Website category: sports
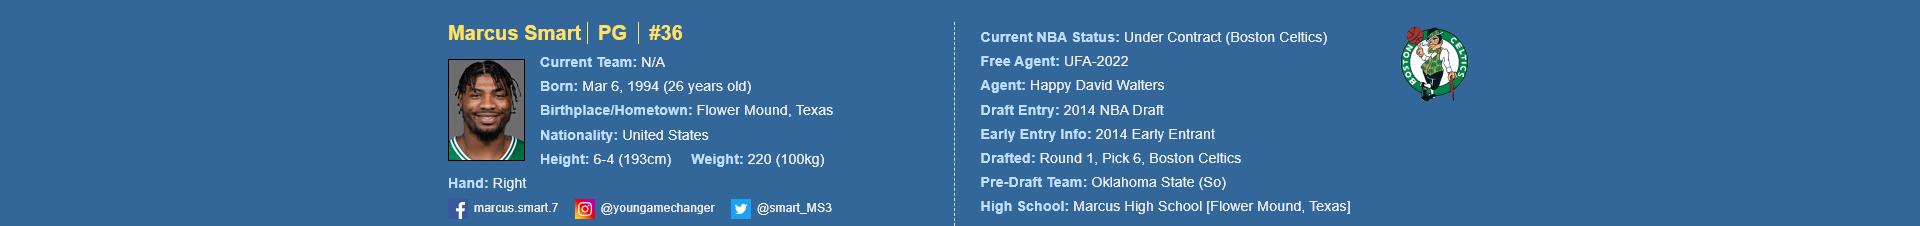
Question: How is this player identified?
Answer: Marcus Smart

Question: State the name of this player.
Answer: Marcus Smart

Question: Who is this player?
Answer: Marcus Smart

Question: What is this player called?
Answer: Marcus Smart

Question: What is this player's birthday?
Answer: Mar 6, 1994

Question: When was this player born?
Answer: Mar 6, 1994

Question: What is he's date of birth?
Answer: Mar 6, 1994

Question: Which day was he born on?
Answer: Mar 6, 1994

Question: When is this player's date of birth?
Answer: Mar 6, 1994

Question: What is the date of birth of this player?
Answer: Mar 6, 1994

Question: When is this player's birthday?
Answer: Mar 6, 1994

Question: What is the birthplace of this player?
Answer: Flower Mound, Texas

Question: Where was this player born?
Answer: Flower Mound, Texas

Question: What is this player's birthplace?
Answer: Flower Mound, Texas

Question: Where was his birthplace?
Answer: Flower Mound, Texas

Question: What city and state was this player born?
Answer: Flower Mound, Texas

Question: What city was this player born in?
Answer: Flower Mound, Texas

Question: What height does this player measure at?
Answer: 6-4 (193cm)

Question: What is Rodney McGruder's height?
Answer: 6-4 (193cm)

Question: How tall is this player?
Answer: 6-4 (193cm)

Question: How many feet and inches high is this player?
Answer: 6-4 (193cm)

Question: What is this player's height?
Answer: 6-4 (193cm)

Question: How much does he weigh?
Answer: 220 (100kg)

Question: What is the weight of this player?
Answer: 220 (100kg)

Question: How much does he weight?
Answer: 220 (100kg)

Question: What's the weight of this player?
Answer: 220 (100kg)

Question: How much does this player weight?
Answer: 220 (100kg)

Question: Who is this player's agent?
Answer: Happy David Walters

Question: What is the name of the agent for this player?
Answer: Happy David Walters

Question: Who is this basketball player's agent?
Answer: Happy David Walters

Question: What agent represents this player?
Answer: Happy David Walters

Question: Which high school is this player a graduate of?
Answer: Marcus High School

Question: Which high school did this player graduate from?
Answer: Marcus High School

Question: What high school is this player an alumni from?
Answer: Marcus High School

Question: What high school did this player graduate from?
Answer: Marcus High School

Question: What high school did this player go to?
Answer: Marcus High School

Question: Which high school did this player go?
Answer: Marcus High School